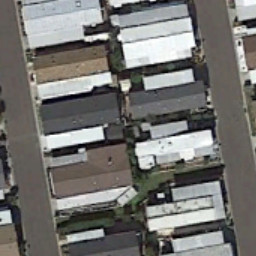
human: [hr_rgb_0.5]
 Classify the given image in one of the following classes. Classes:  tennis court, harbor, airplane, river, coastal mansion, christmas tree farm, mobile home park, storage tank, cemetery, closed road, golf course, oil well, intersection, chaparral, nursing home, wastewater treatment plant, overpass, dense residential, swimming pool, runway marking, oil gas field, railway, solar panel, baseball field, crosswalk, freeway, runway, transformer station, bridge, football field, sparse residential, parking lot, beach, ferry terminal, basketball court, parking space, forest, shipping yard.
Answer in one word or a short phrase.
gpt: mobile home park